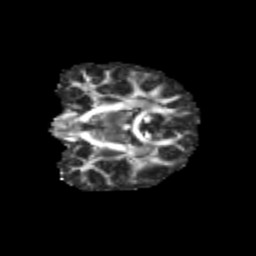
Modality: FA
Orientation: coronal
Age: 12
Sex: female
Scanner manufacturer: siemens
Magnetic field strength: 3 T
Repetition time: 3.8 s
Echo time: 0.07 s